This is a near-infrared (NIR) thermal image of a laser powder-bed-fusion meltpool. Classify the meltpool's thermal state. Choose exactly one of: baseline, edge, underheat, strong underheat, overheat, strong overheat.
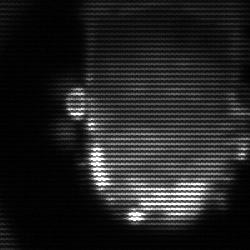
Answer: baseline